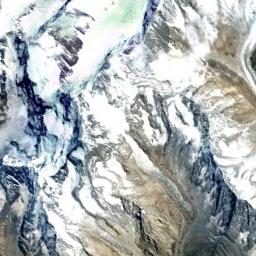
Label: snowberg